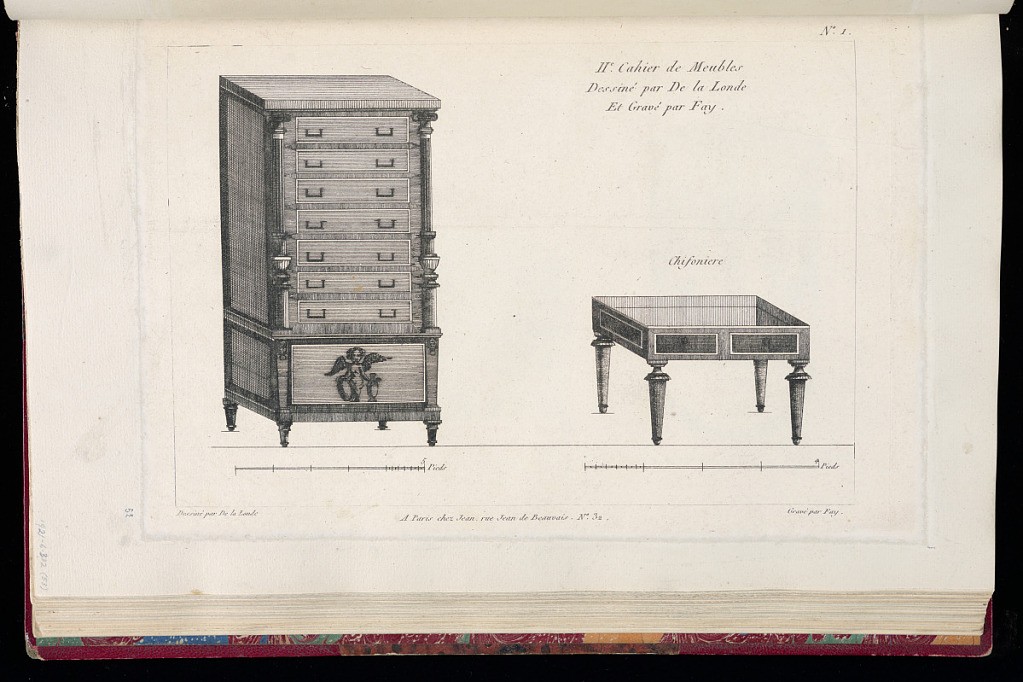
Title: Chiffonnière
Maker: Richard de Lalonde, French, active 1780–96
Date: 1780-1789
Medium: Etching on off-white laid paper
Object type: Print
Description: Design for a chest of drawers showing variations for bases and drawer pulls. The plate is signed and numbered.